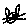
Label: cat